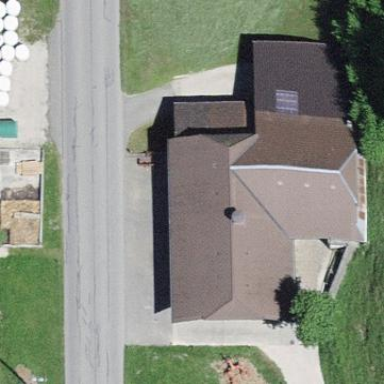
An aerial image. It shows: Barn.